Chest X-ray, PA view. Patient: 61 years old, sex M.
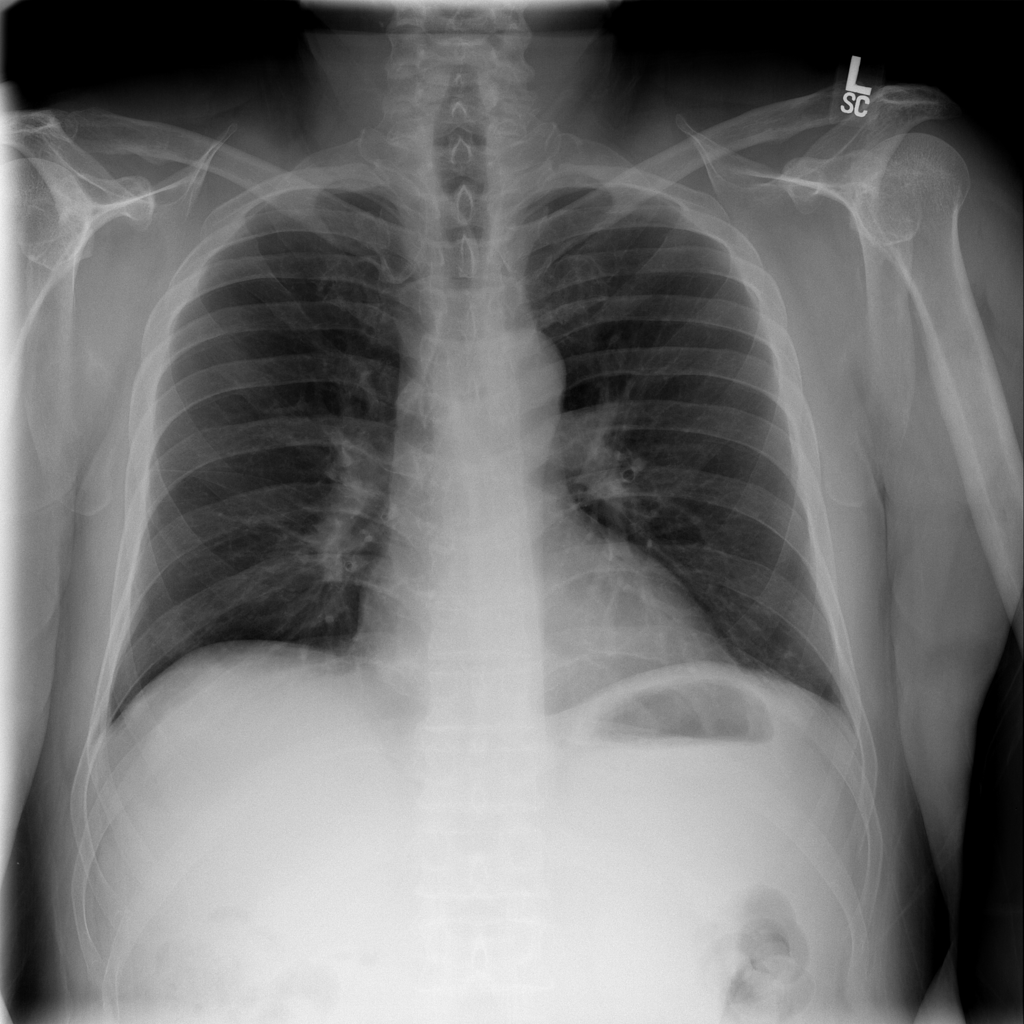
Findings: No Finding